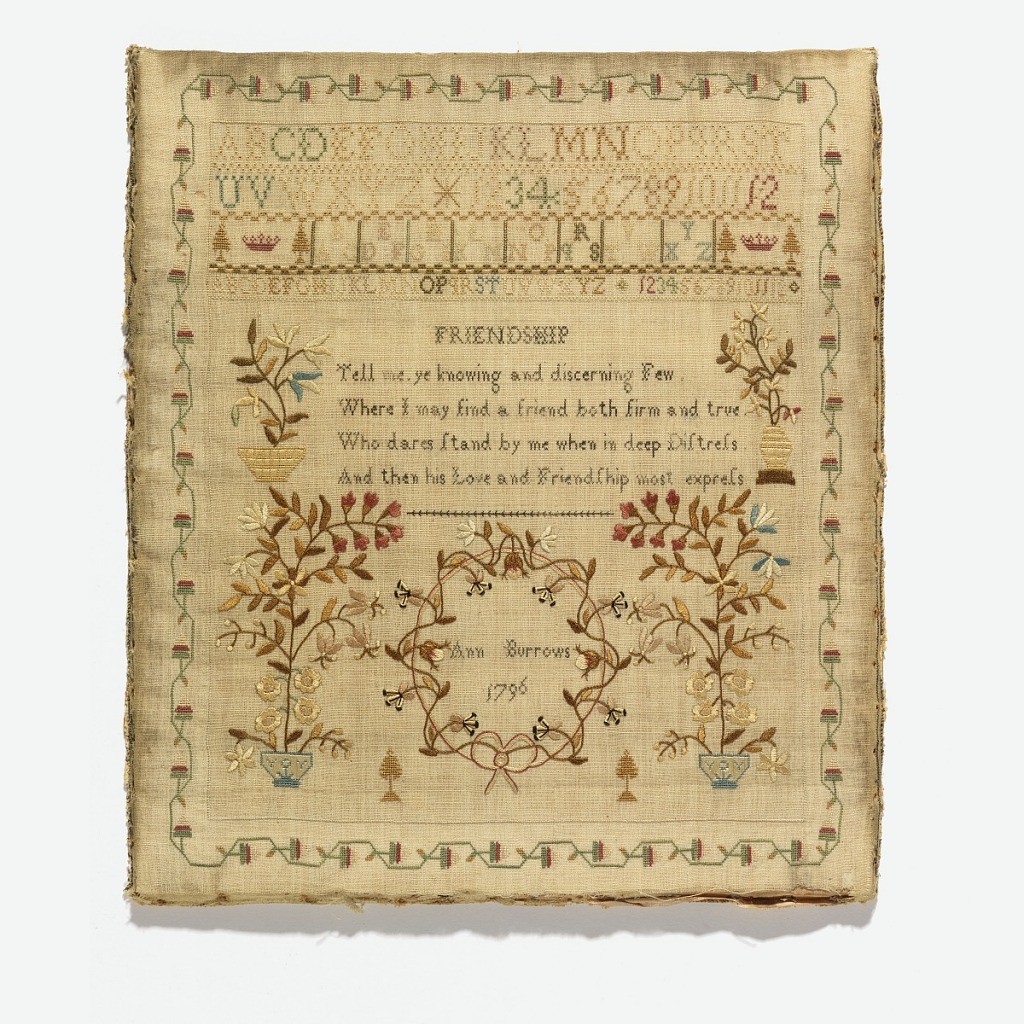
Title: Sampler
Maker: Ann Burrows, English
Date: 1796
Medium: silk embroidery on wool foundation Technique: embroidered in cross, chain, satin, running, and eyelet stitches on plain weave foundation
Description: At the top: two alphabets and numerals and one alphabet in groups of three letters in boxes.  Below: "Friendship" poem surrounded by potted flowering plants.  Name and date wreathed in flowers on a vine.  Stylized vine and flower border.